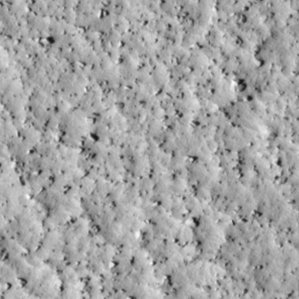
Label: non_frost